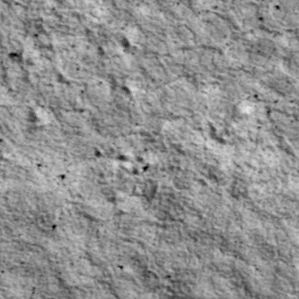
Label: non_frost